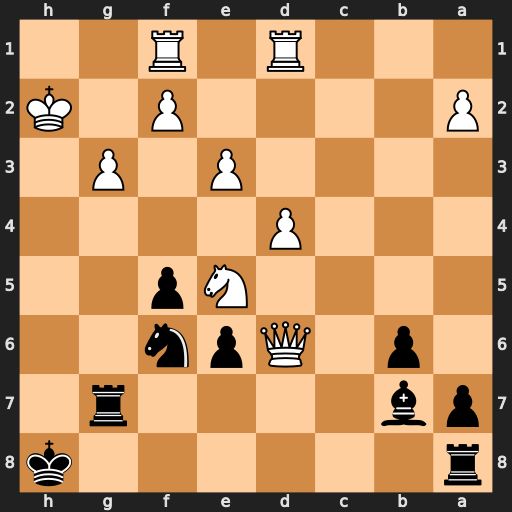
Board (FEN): r6k/pb4r1/1p1Qpn2/4Np2/3P4/4P1P1/P4P1K/3R1R2
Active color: b
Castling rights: -
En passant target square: -
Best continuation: Rh7+ Kg1 Rh1#